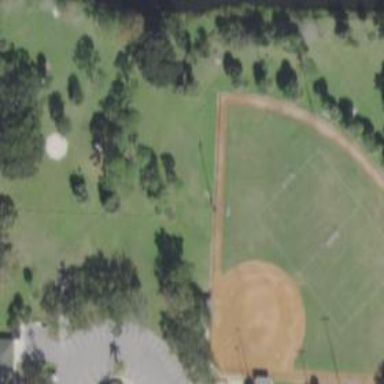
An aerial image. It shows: Disc golf basket.